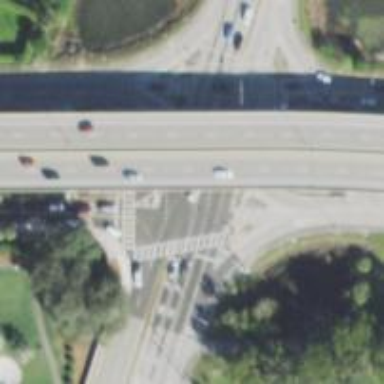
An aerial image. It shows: Asphalt road with primary link designation.